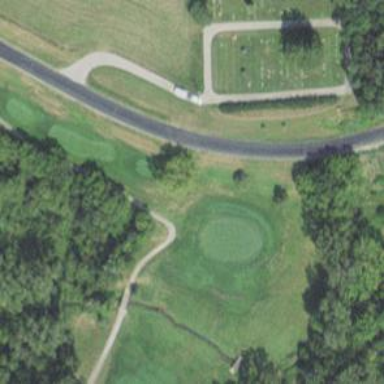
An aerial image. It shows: Golf cartpath that is also road path.